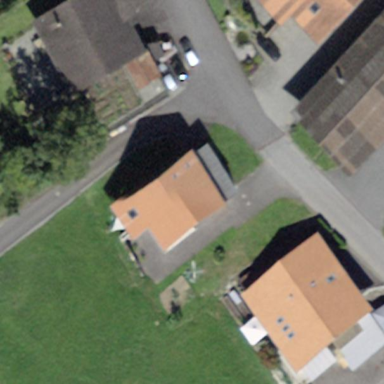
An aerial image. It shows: Residential building.